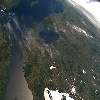
Label: land